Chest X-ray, PA view. Patient: 53 years old, sex M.
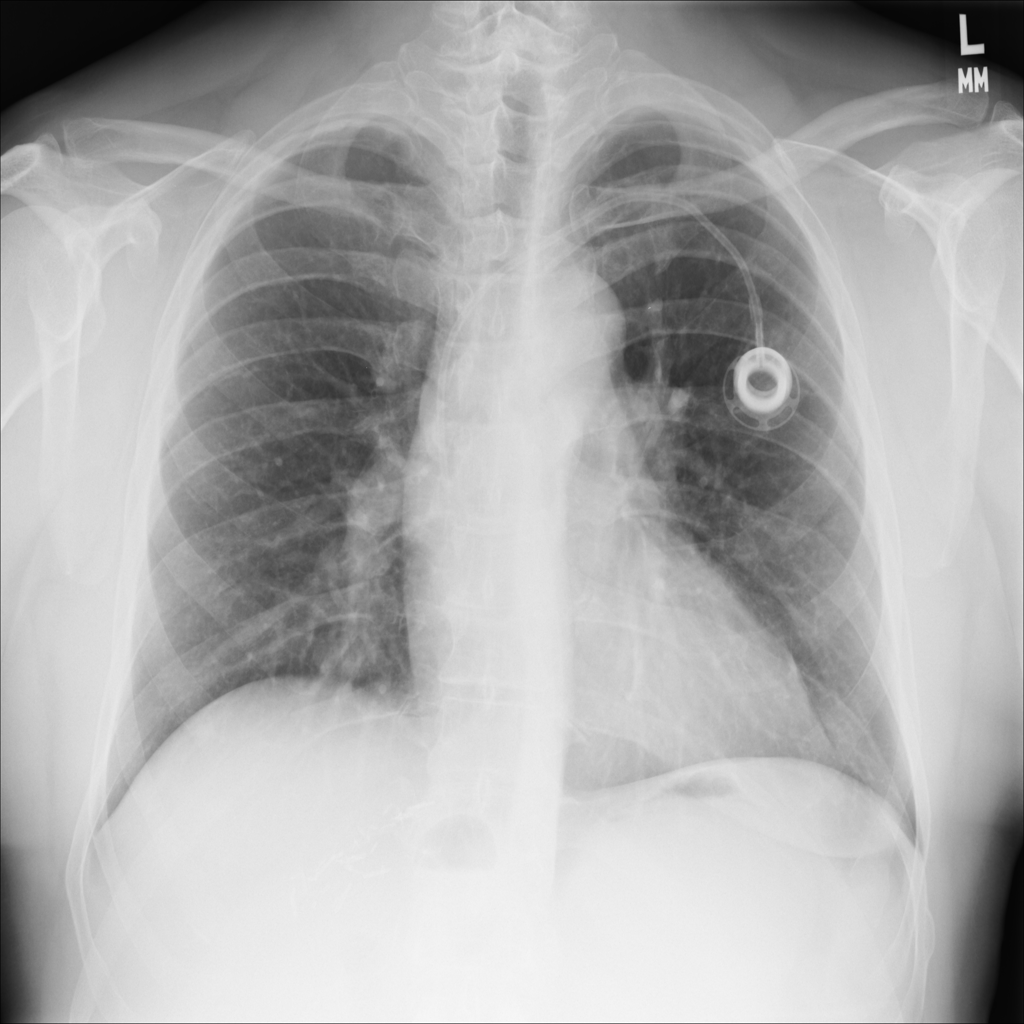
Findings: Nodule